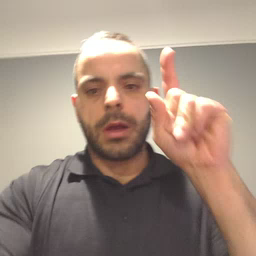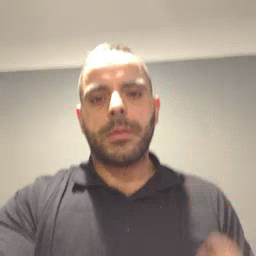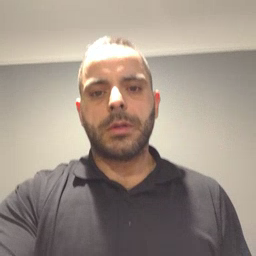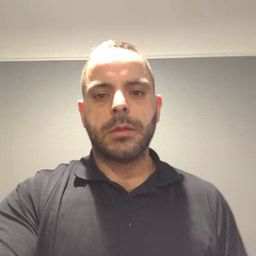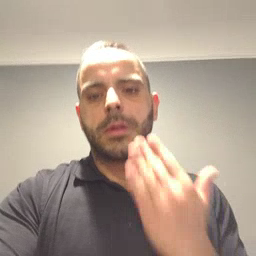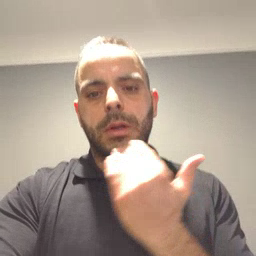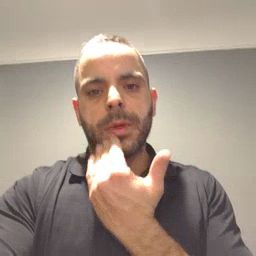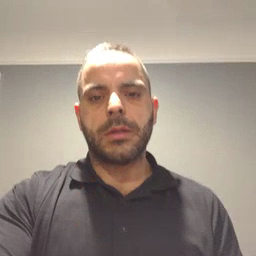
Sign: napkin